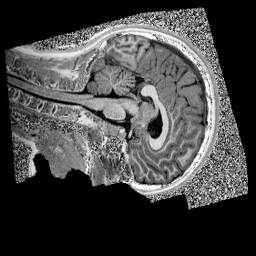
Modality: UNIT1
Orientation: sagittal
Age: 13
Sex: female
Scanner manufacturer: siemens
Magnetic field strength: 3 T
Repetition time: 4 s
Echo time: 0.00299 s